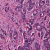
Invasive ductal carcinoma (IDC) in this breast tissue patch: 1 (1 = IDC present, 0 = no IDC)